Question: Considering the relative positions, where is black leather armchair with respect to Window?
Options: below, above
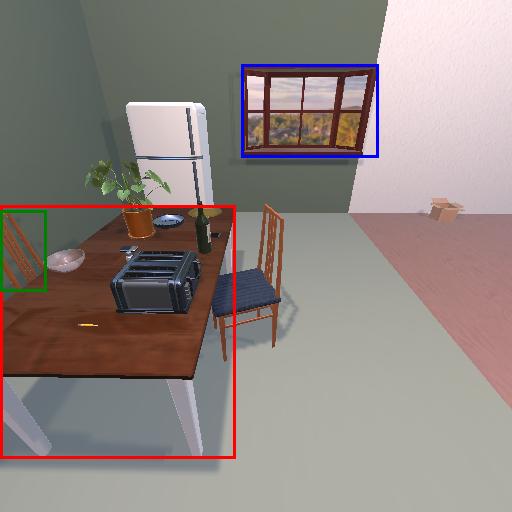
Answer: below